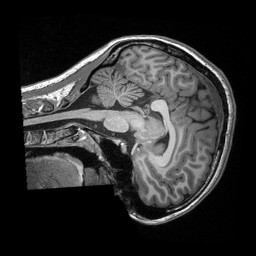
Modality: T1w
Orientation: sagittal
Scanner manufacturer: siemens
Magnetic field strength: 3 T
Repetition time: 2.3 s
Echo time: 0.00308 s